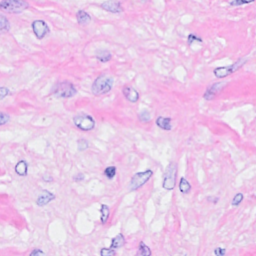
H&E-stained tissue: Breast